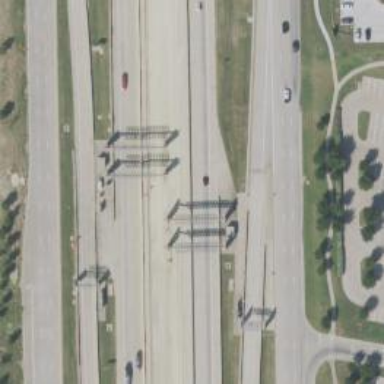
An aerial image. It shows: Toll gantry on the road.